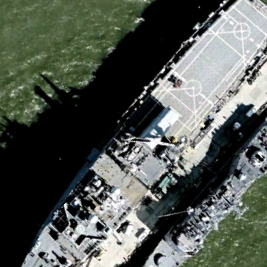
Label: combat